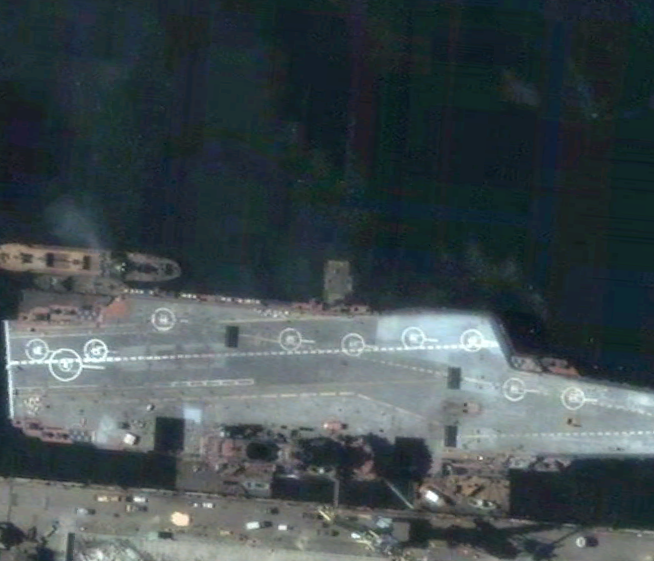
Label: Kuznetsov-class_aircraft_carrier